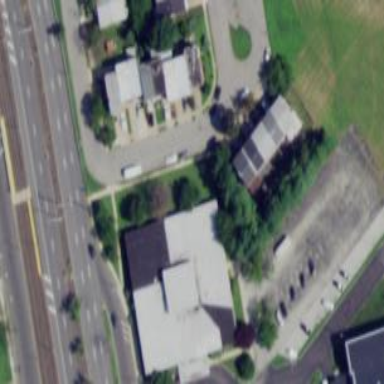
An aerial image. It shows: Clinic building providing healthcare services.